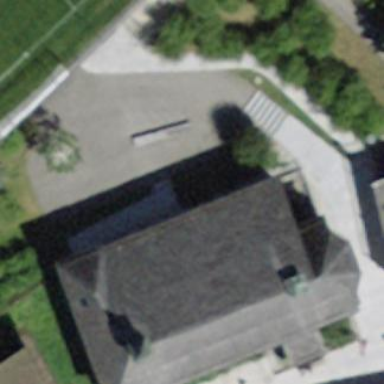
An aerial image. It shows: Building that serves as place of worship.